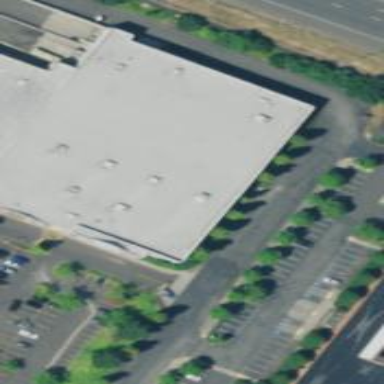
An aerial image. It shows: Building.